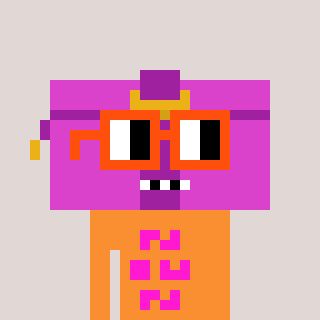
a pixel art character with square orange glasses, a clutch-shaped head and a orange-colored body on a warm background